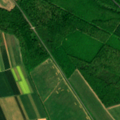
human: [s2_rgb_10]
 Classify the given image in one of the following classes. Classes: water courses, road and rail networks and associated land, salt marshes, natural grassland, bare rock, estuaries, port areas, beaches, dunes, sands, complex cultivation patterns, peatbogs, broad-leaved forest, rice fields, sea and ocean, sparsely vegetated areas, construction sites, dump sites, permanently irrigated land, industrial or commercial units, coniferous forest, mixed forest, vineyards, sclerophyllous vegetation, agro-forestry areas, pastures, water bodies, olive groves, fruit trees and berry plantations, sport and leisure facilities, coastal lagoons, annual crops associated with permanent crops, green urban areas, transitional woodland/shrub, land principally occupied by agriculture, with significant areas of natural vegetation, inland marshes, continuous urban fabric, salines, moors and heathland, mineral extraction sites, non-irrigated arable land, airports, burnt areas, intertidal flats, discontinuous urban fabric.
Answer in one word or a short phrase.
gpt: non-irrigated arable land, vineyards, pastures, broad-leaved forest